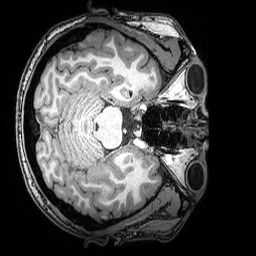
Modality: T1w
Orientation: axial
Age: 22
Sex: male
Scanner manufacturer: siemens
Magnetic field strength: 3 T
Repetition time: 2.53 s
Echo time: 0.00388 s